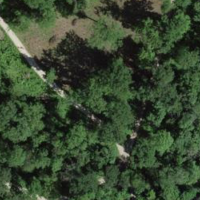
EUNIS habitat code: 44
Species observed at this site:
Acer pseudoplatanus
Tussilago farfara